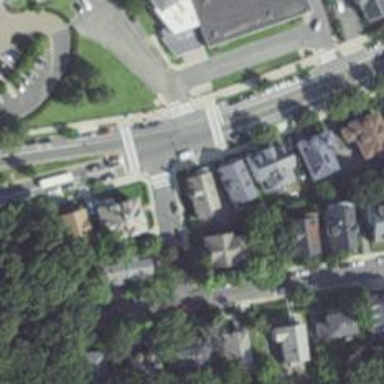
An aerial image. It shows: Residential road with asphalt surface and separate sidewalk.